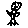
Label: bird